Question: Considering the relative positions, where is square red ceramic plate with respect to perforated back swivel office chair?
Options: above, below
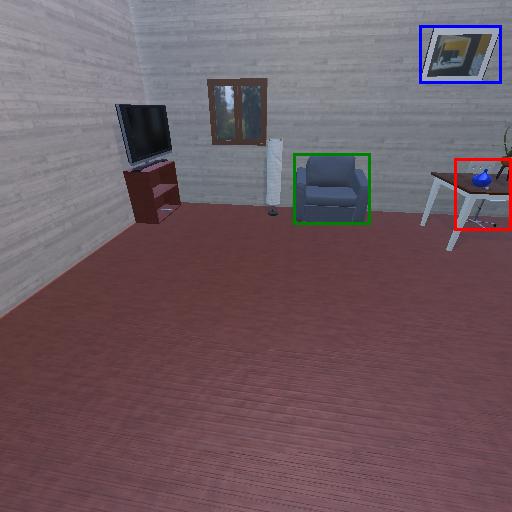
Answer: above